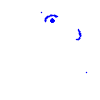
Particle: kaon